Field crop: maize
Growth stage: 1
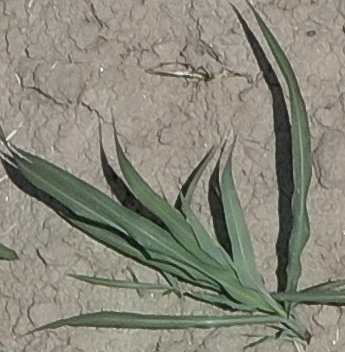
Species: sorghum